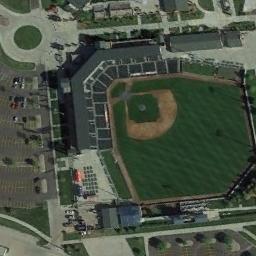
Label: baseball_diamond